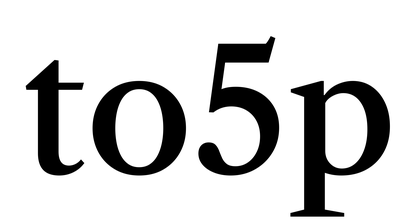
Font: LibreCaslonText_Medium